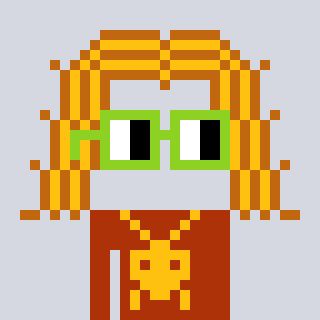
a pixel art character with square light green glasses, a hair-shaped head and a hotbrown-colored body on a cool background